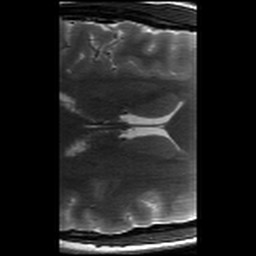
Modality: T2w
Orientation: axial
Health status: healthy
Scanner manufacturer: siemens
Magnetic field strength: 3 T
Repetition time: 8.02 s
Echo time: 0.08 s